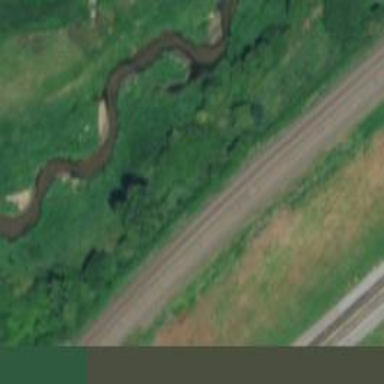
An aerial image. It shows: Two railway tracks with rails.